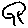
Label: tree